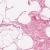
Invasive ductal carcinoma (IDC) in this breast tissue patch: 0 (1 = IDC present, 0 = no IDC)